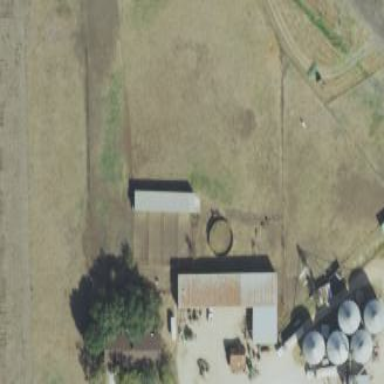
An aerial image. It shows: Farmyard area.